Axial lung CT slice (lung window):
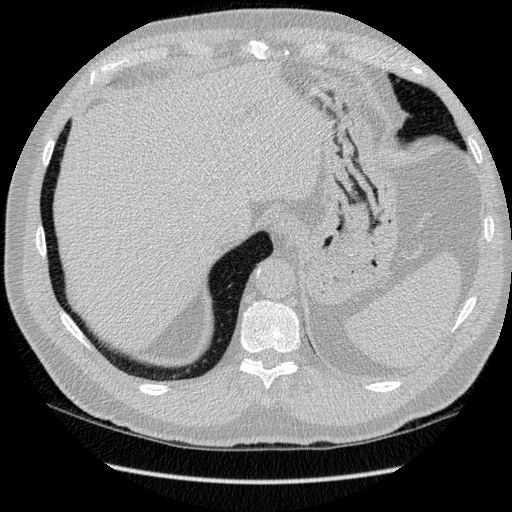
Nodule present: no